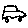
Label: car